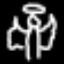
Label: angel